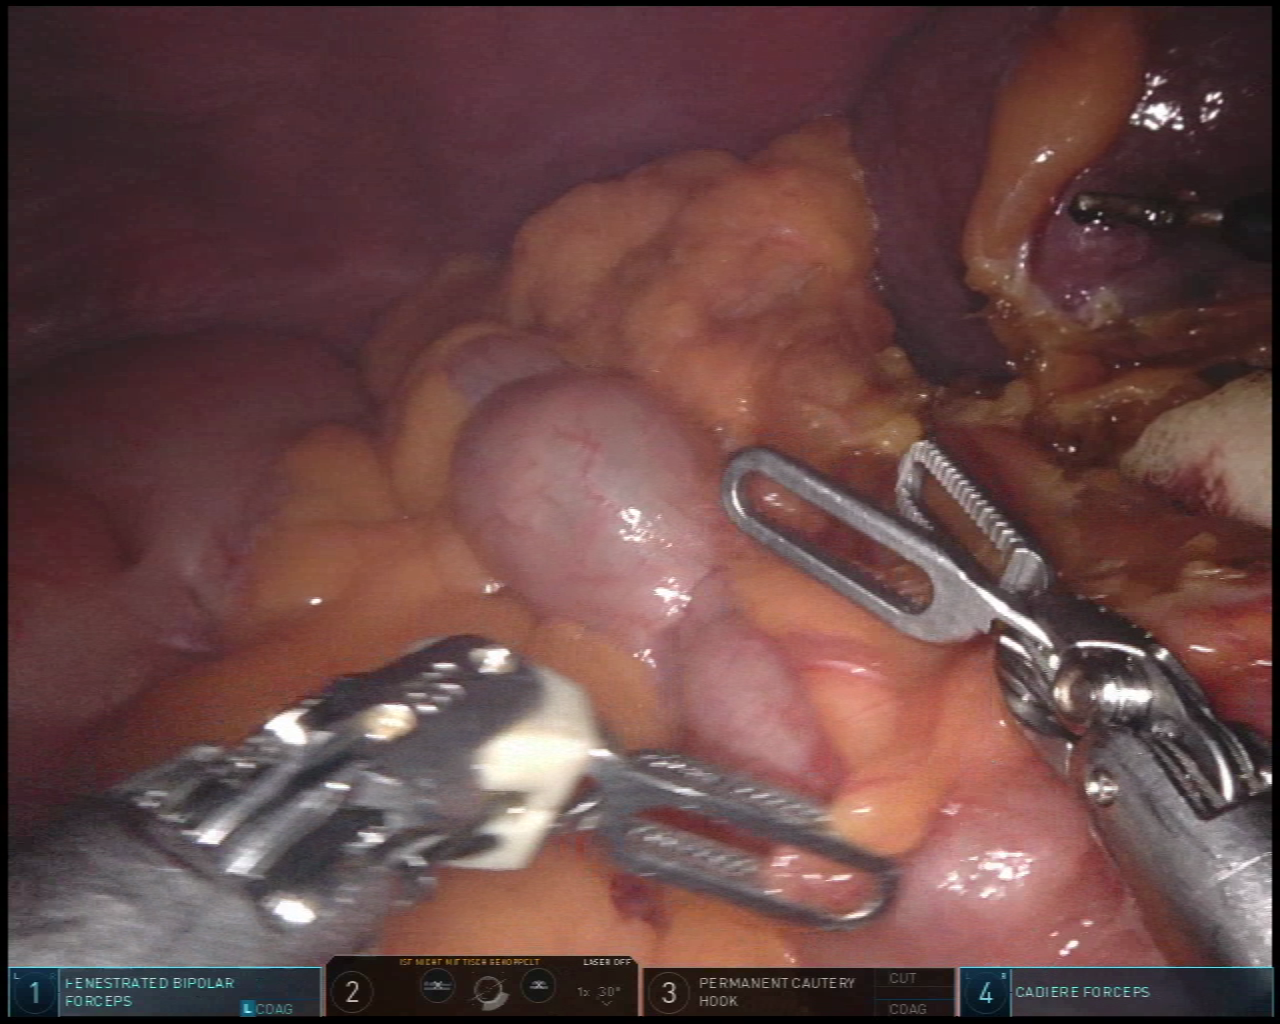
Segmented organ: abdominal_wall
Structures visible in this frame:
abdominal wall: yes
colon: yes
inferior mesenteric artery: no
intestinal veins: no
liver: no
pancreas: no
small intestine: no
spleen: yes
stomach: no
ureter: no
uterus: no
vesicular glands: no